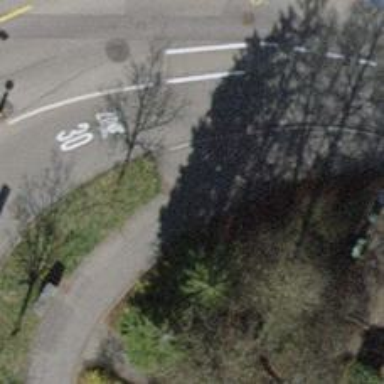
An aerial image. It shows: Kerb barrier.